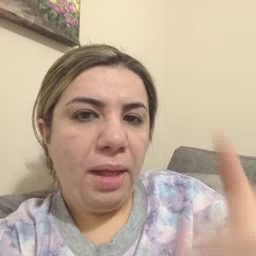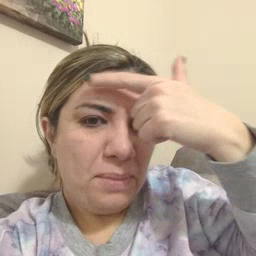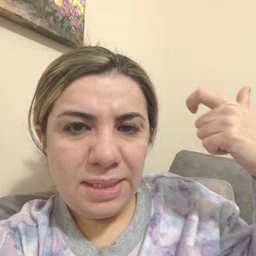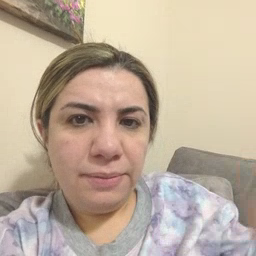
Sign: because